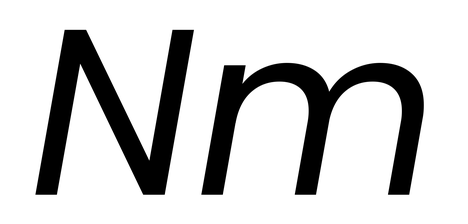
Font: Poppins-Italic